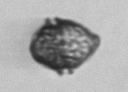
Label: Kryptoperidinium_triquetrum